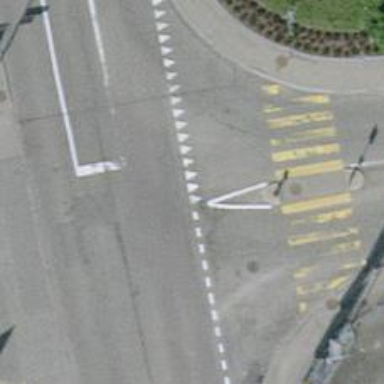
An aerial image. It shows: Tram crossing on the railway.